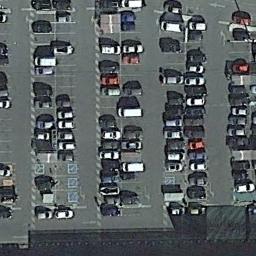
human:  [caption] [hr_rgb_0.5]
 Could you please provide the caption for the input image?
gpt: There are many cars in the parking lot .

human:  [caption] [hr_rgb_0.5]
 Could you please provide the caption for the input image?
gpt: The parking lot is full of cars .

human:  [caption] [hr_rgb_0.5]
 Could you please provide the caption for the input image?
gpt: More than a half of the cars in the parking lot are black .

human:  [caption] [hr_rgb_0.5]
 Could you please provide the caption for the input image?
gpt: The parking lot has some parked cars of different colors .

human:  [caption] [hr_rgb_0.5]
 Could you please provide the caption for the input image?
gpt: There are many cars on the parking lot .